Question: I've created three months ago an application that was successfully approved into itunes. One of the improvements I need to make is about including "Push Notifications".
And here is the problem: when I try to edit that param in the "App ID" in developer.apple.com the checkbox is disabled and I can't check it (is the first step that in every place they tell we should do, am I missing anything?).
In the Apple documentation it says ( <URL>
To enable technologies for an existing App ID
1. In Member Center, select Certificates, Identifiers & Profiles.
2. Under Identifiers, select App IDs.
3. Select the App ID you want to change, and click Edit.
4. Select the corresponding checkboxes to enable the technologies you want to allow.
But it never says what I should do if that param is disabled.

Note: My ID is com.XXXXX.* , I suppose is not a problem because of the "*" (Yeah, I'm starting to be paranoic)
Thanks in advance!
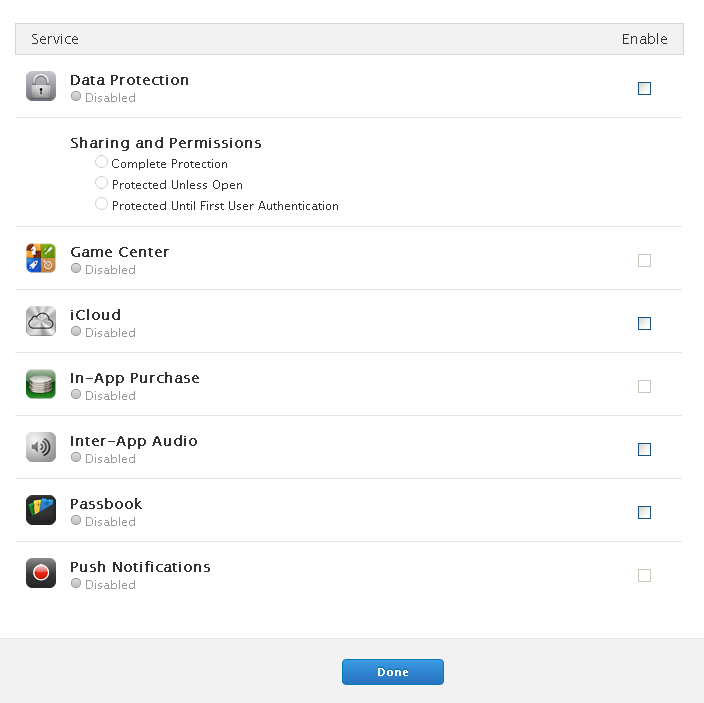
Answer: You can't use an application ID with a wildcard ("*").
> Click App IDs in the sidebar on the left side of the window.The next page displays your valid application IDs. An application ID consists of an application's bundle ID prefixed with a ten-character code generated by Apple. The team admin must enter the bundle ID. For a certificate, .